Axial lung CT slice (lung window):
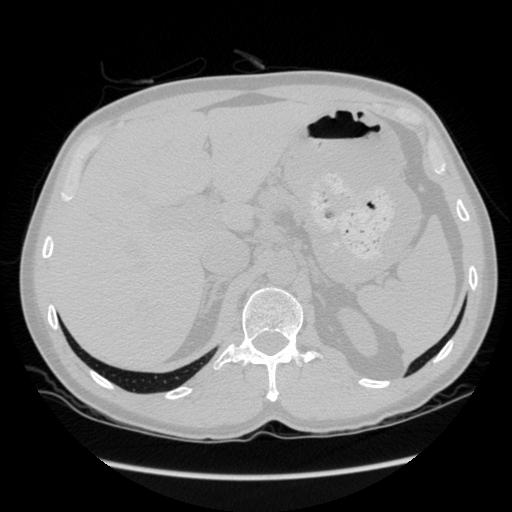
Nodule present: no